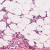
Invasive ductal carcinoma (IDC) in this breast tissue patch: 1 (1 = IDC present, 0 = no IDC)